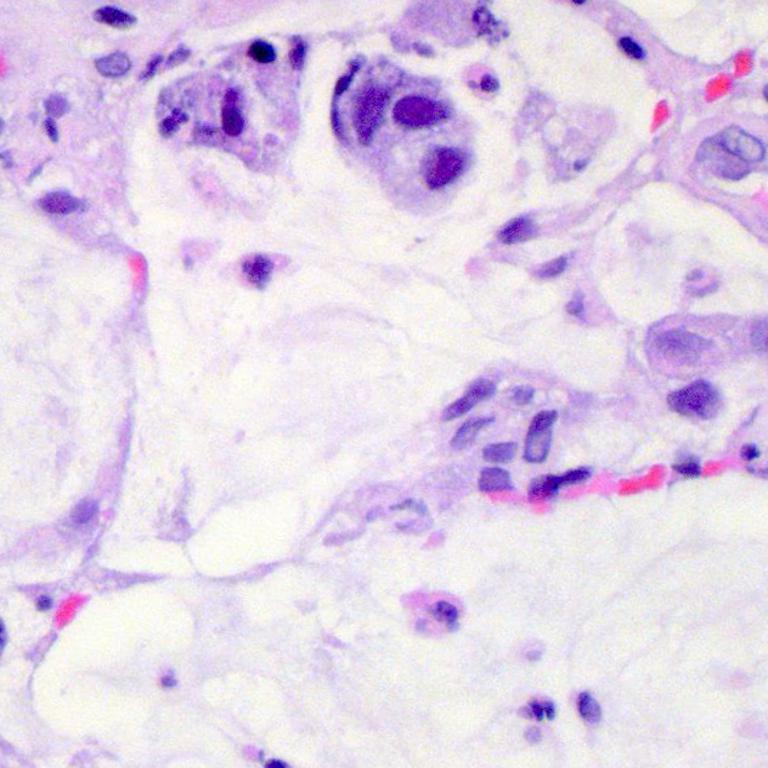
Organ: colon
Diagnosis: adenocarcinomas